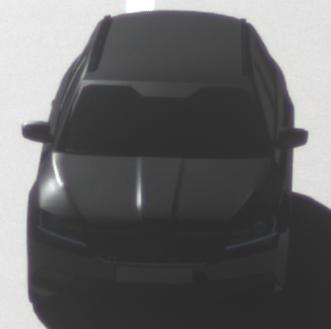
Make: Skoda
Model: Superb Combi 1.4 TSI
Detailed model: Superb (III) Combi
Model produced from: 2015/09
Model produced until: 2018/06
Doors: 5
Color: black
Road condition: dry road
Daytime: midday
Contrast: high contrast